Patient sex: M
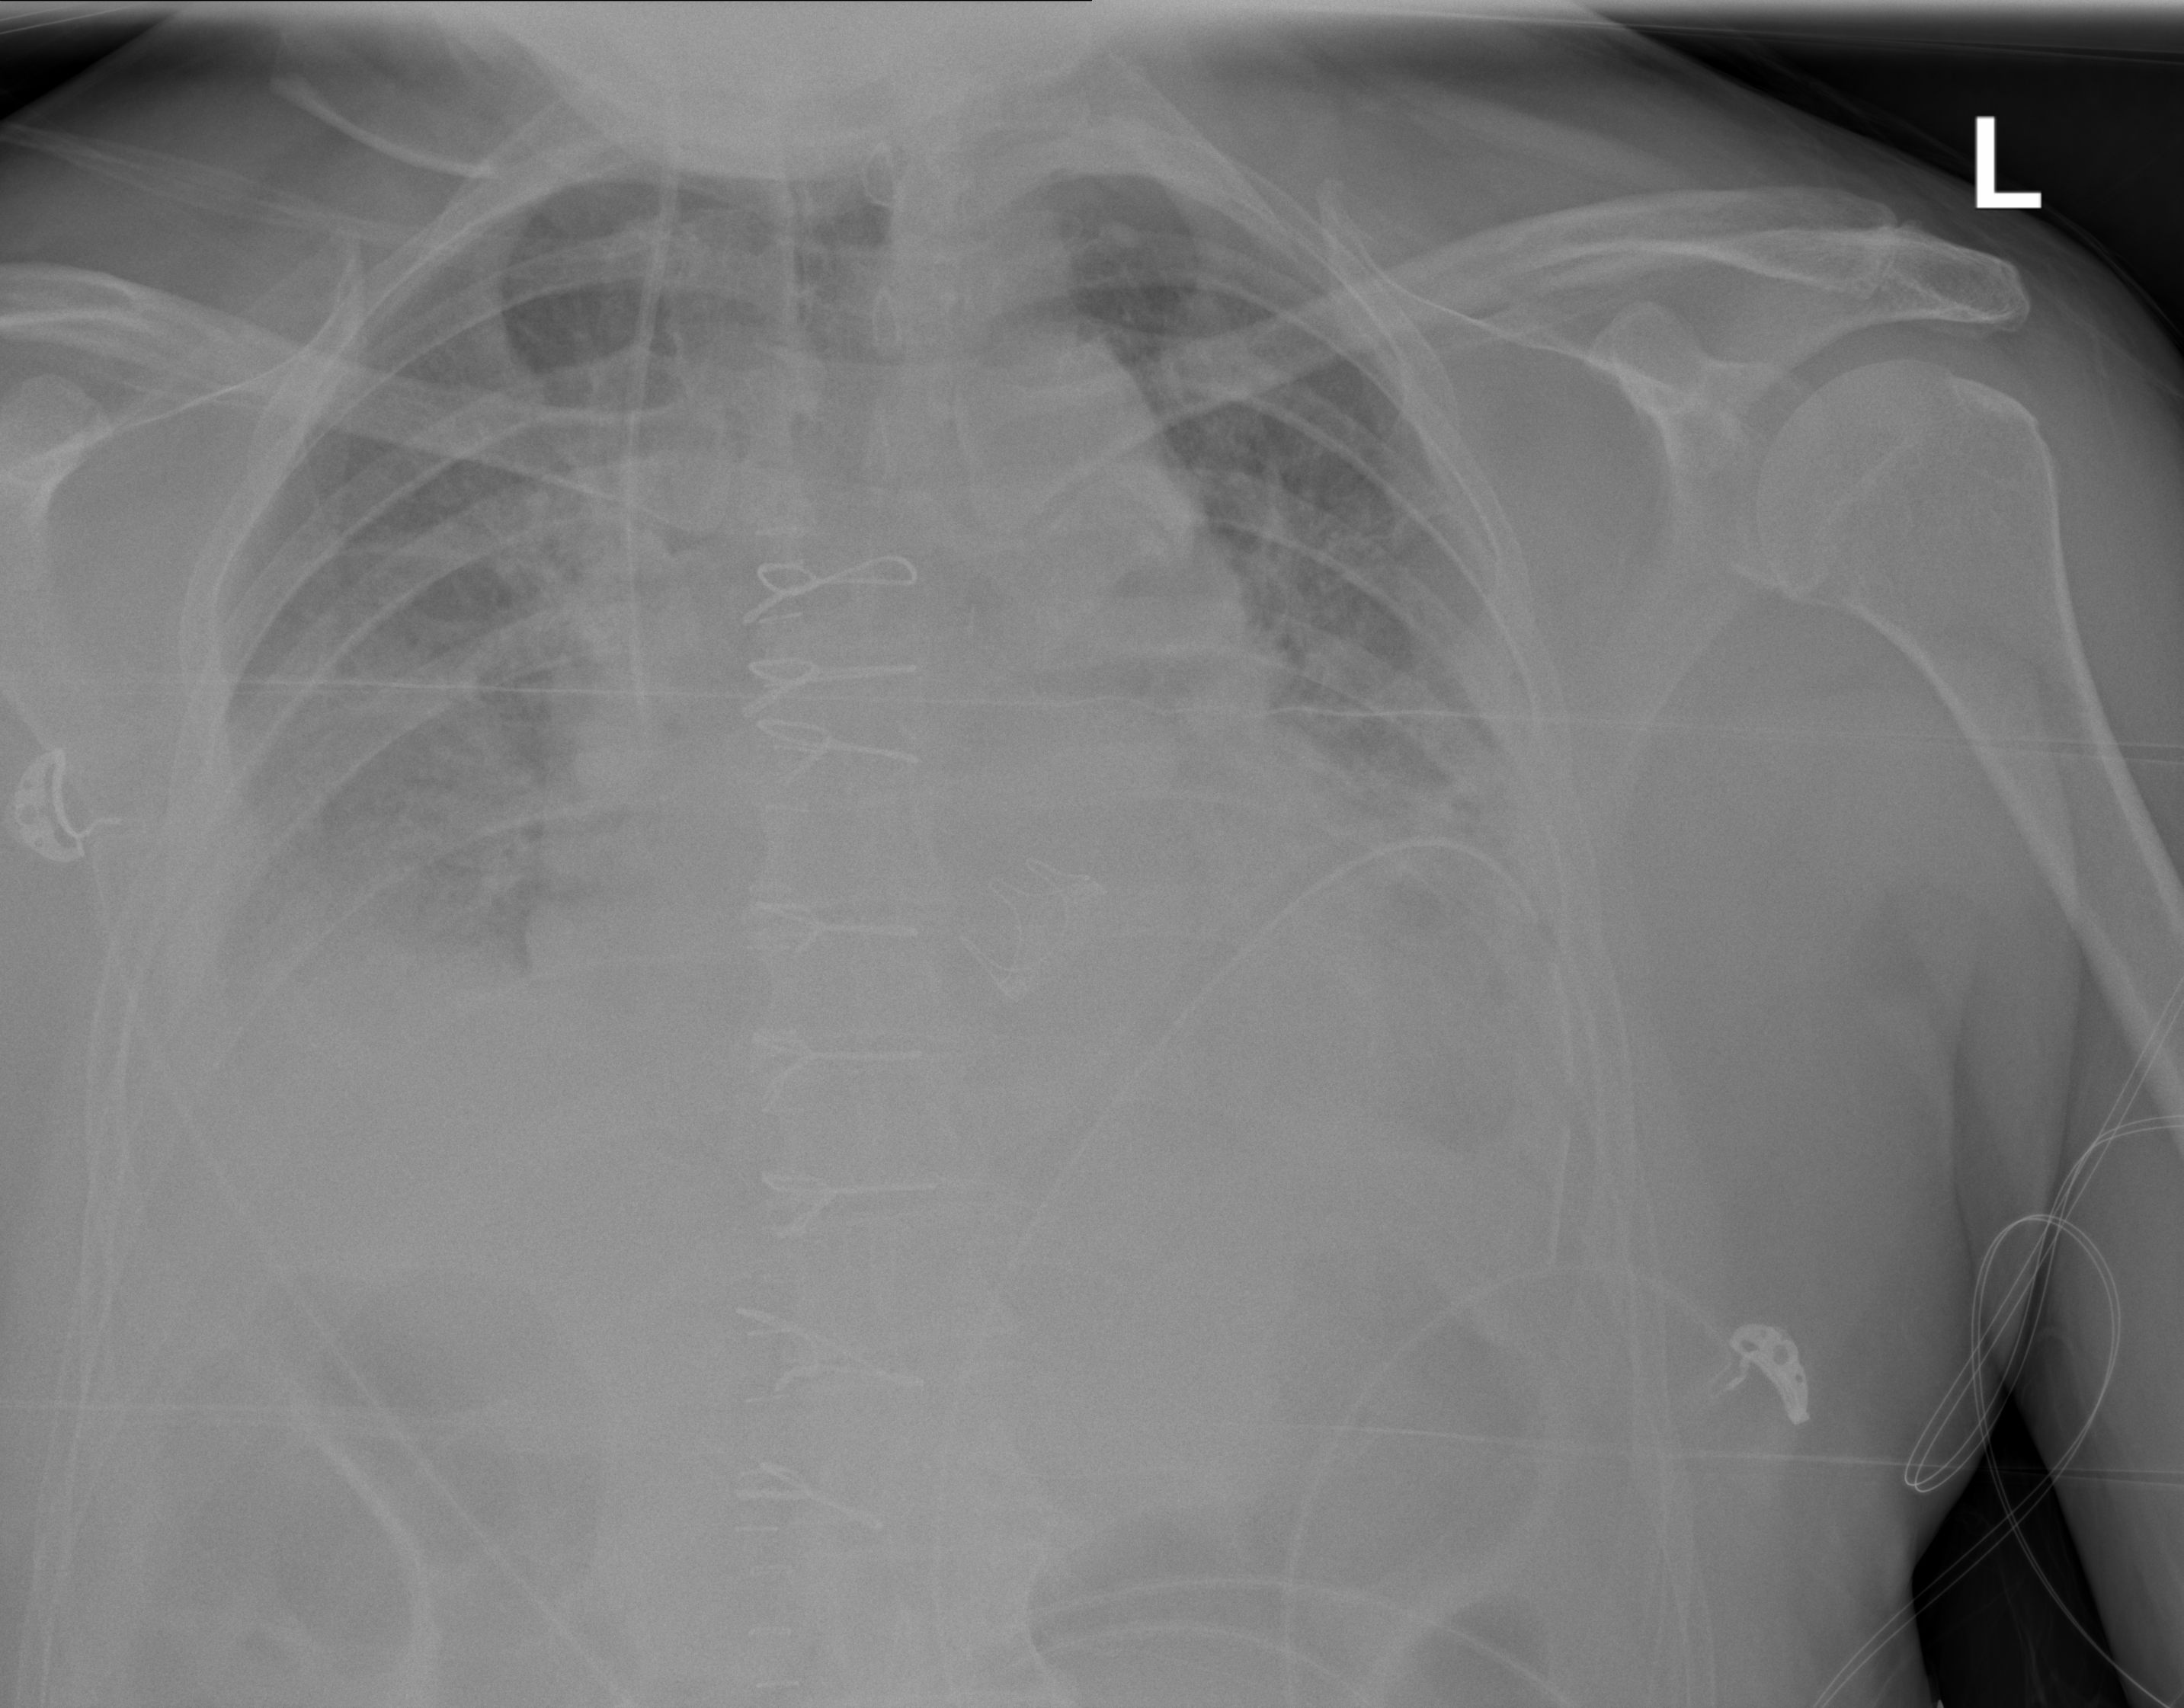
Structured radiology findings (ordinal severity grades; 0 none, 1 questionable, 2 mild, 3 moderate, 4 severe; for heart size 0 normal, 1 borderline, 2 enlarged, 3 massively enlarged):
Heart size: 2
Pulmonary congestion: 2
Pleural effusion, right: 2
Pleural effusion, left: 2
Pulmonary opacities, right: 3
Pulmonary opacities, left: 2
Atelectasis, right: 3
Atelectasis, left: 3